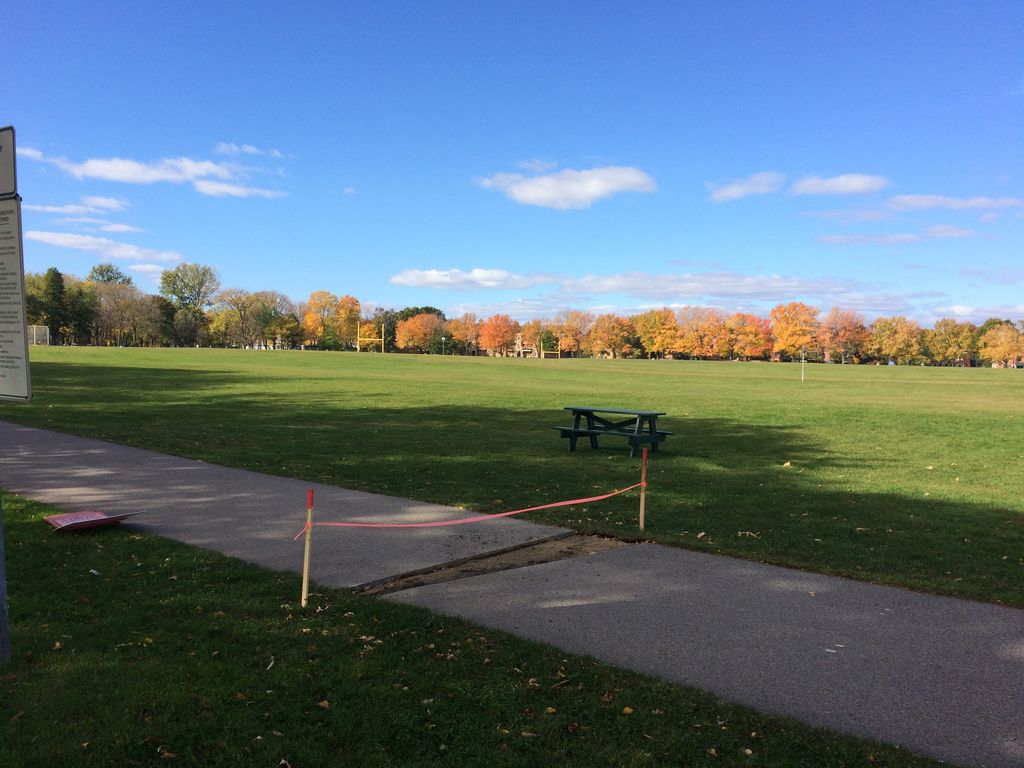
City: quebec_city